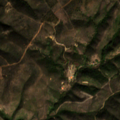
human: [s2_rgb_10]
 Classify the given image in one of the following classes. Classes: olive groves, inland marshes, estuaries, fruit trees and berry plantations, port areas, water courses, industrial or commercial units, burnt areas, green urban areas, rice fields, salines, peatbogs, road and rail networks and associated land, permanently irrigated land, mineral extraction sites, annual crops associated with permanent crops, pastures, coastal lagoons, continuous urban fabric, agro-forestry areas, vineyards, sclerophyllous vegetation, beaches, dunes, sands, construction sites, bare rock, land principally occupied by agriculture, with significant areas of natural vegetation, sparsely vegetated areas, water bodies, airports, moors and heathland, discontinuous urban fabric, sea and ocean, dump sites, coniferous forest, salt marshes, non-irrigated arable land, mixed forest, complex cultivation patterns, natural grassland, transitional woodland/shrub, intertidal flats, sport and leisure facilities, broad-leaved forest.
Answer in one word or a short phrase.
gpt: sclerophyllous vegetation